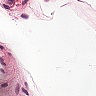
Metastatic tissue present: no